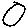
Label: circle